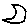
Label: moon